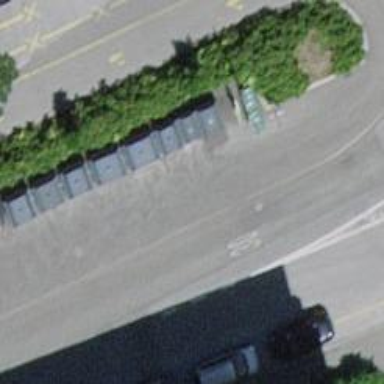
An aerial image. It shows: Recycling center for various types of waste.